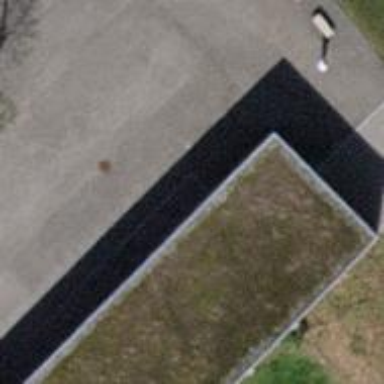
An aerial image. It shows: Silver building with flat gray roof.